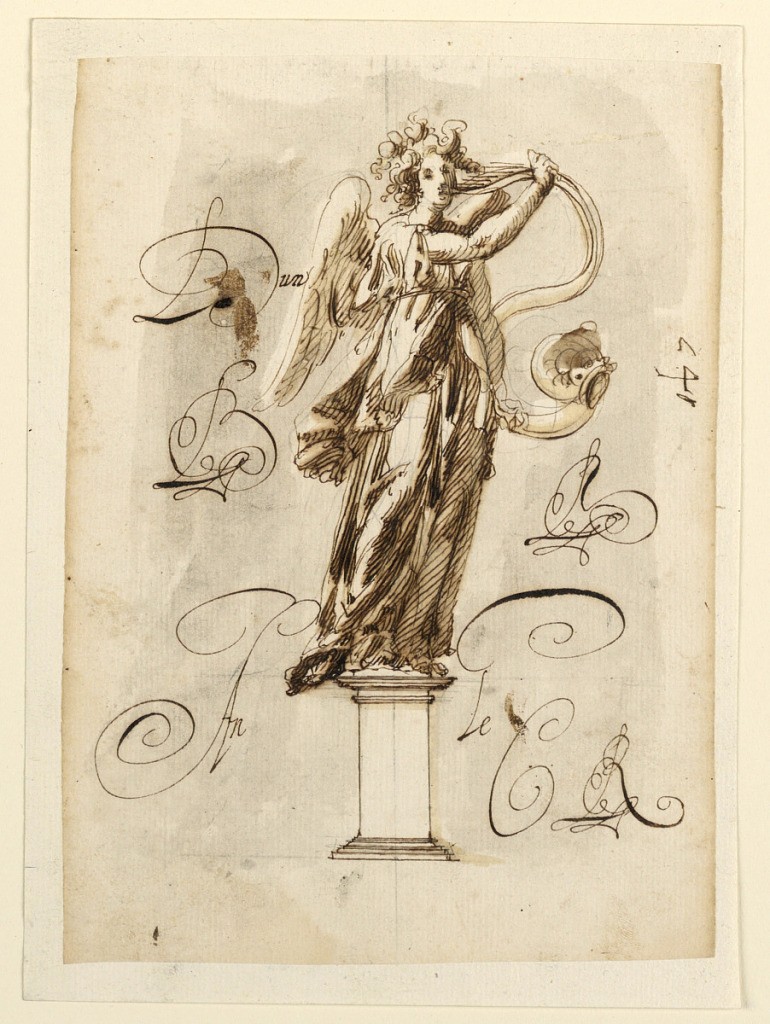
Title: Drawing
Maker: Leonardo Scaglia, French, active Italy, 1640 – 1650
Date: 1620-1630
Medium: Black chalk, grey, dark brown wash. Paper
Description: Vertical rectangle. The angel, shown from the front, is standing upon a pedestal, the upper part of the body turned slightly towards right. The right hand holds the upper slope, the left one the lower. The backgrounds is washed.